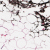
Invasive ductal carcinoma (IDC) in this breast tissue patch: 0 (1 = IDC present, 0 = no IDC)